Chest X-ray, AP view. Patient: 11 years old, sex M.
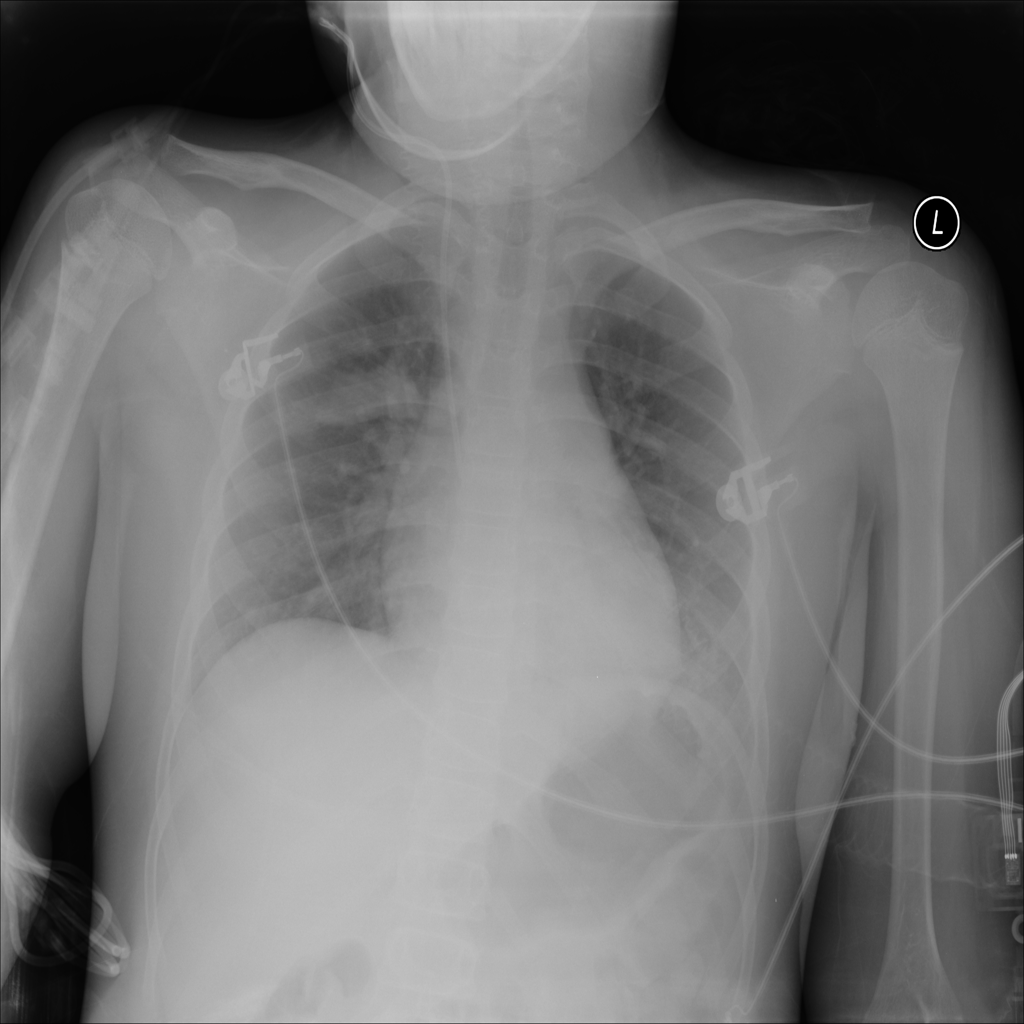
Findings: No Finding